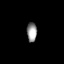
Tissue: prostate
Cell type: T cells
Senescence score: 0.3446
Nuclear area (px): 189
Mean DAPI intensity: 150.672